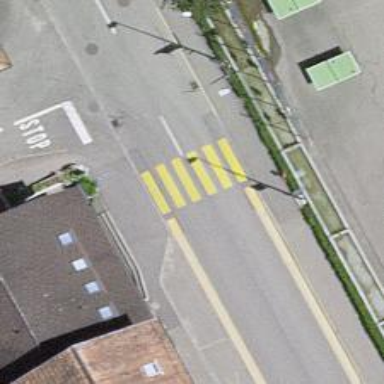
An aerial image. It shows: Zebra crossing on the road.